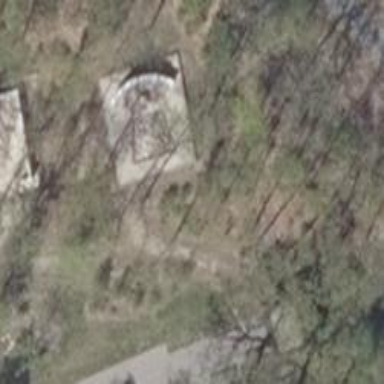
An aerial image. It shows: Memorial site with historic significance.